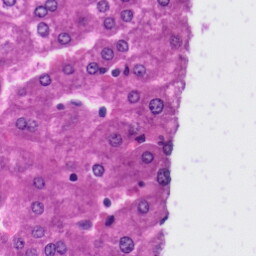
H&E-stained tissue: Liver